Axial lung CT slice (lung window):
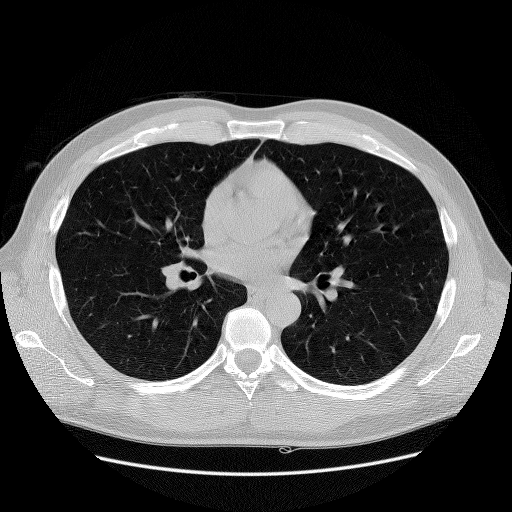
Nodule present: no